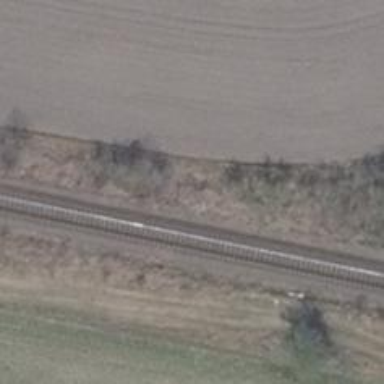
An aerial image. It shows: Railway milestone.